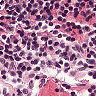
Metastatic tissue present: no